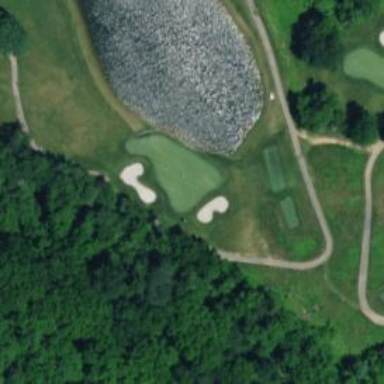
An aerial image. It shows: View of golf hole.